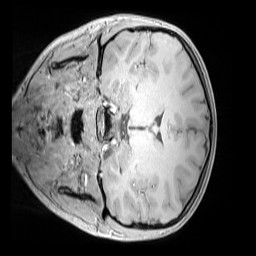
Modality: MP2RAGE
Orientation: coronal
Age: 9
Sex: female
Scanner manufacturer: siemens
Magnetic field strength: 3 T
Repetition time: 4 s
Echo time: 0.00303 s